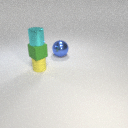
small green rubber cube below small cyan metal cylinder